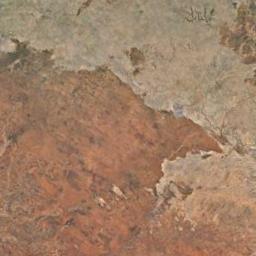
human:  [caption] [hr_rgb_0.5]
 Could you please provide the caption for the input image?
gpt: The  yellow desert covers the gray bare land .

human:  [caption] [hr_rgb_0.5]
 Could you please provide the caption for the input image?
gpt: There are patches in this desert .

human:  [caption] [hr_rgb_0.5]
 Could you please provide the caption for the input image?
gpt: The yellow desert is next to the bare land .

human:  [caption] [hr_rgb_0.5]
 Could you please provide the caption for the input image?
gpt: The desert has yellow sand and orange sand .

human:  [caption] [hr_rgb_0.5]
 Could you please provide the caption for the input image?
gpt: A brown desert covered with bare land .